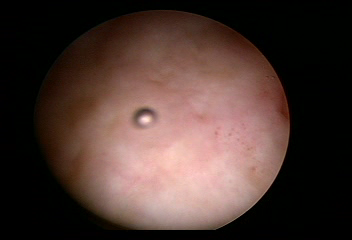
Modality: WLC
Class: Normal mucosa
Bladder cancer association: No